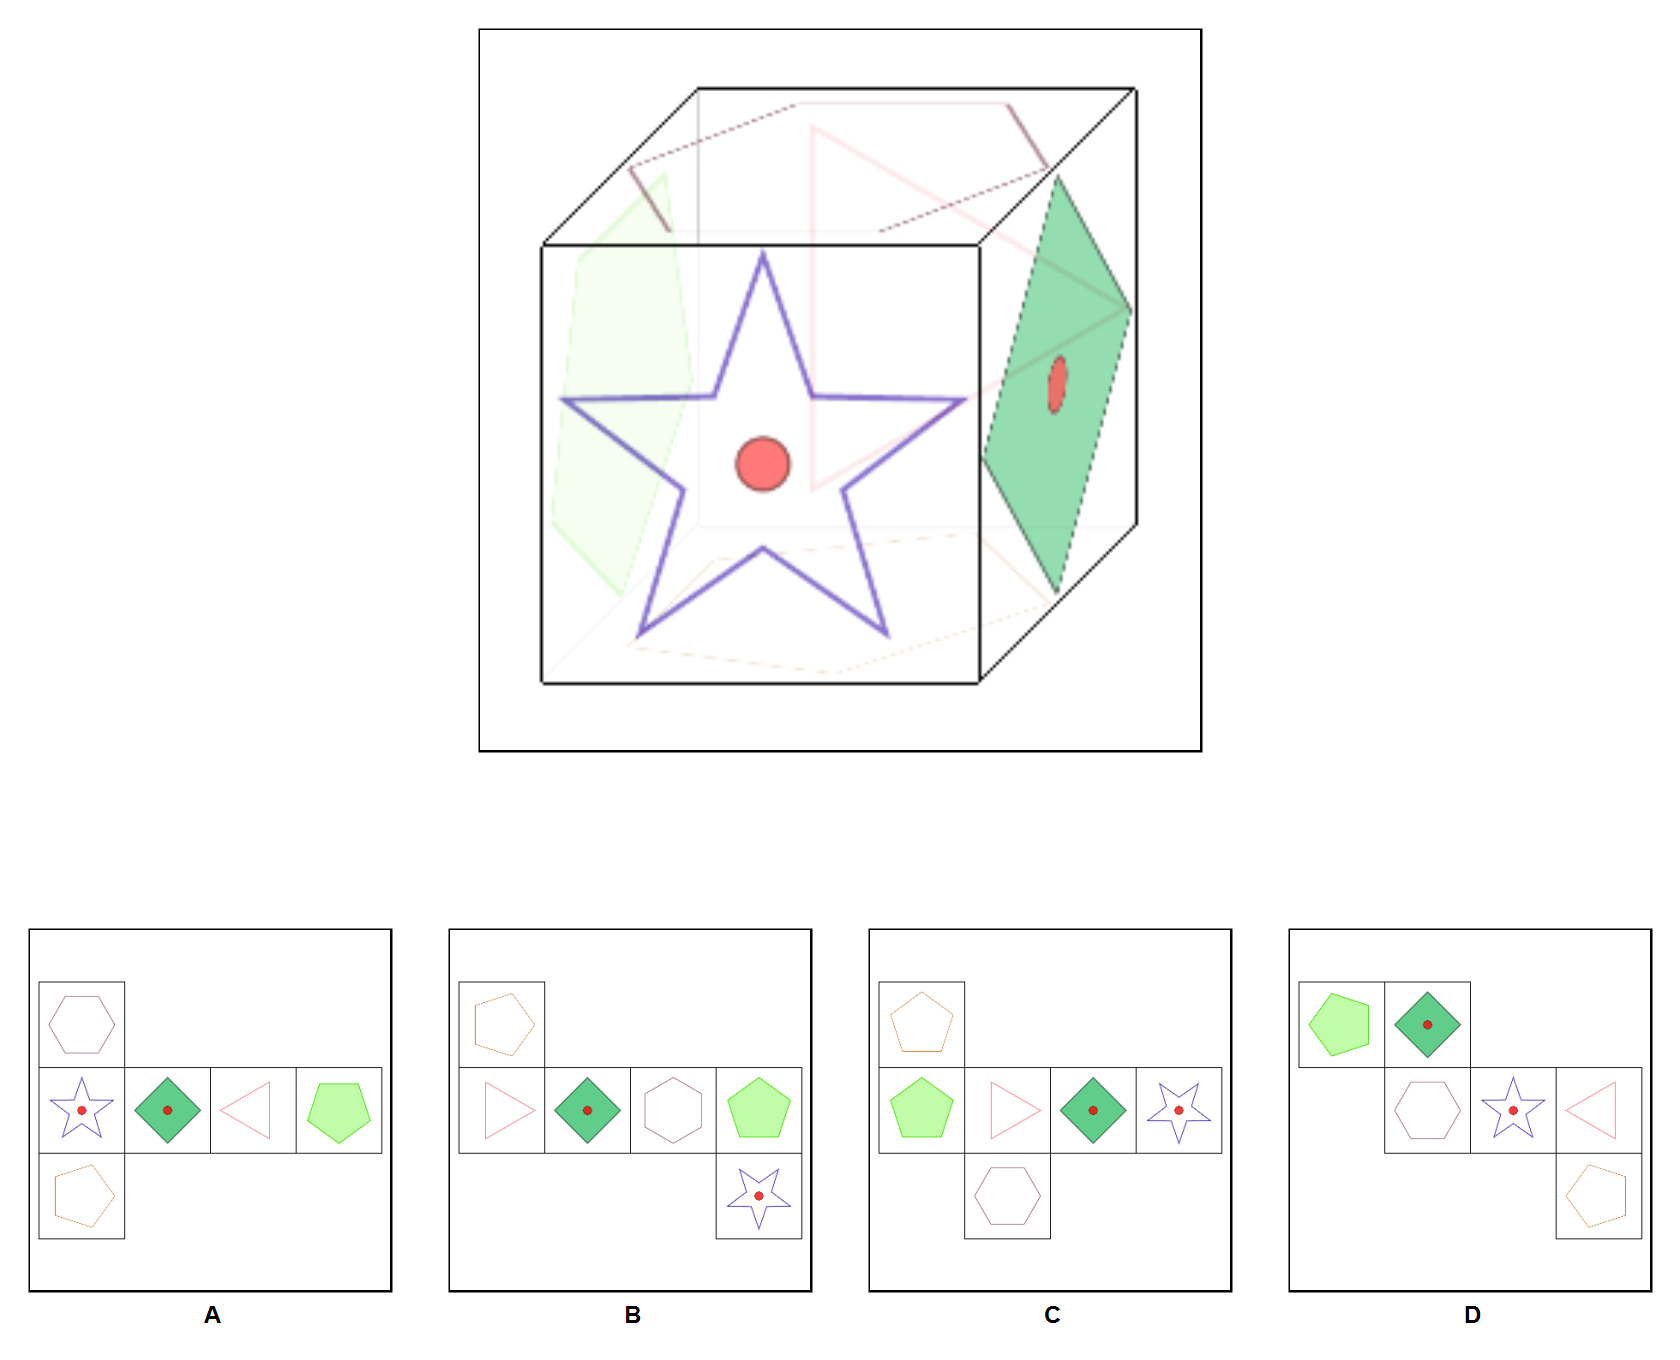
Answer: C